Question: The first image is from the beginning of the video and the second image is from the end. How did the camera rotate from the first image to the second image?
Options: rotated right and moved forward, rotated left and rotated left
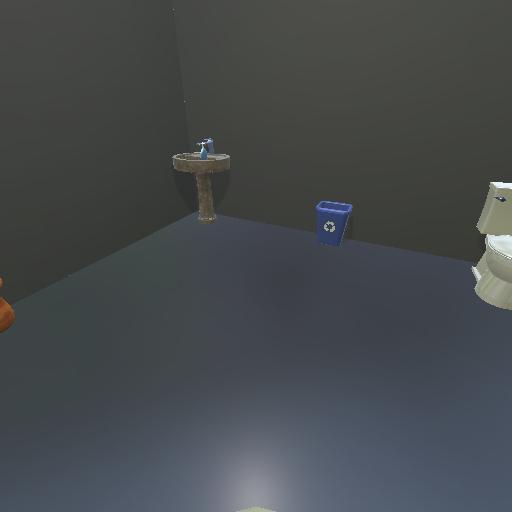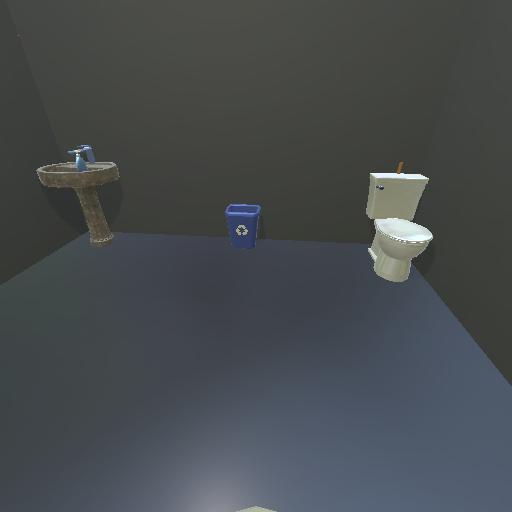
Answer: rotated right and moved forward